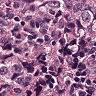
Metastatic tissue present: yes